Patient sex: M
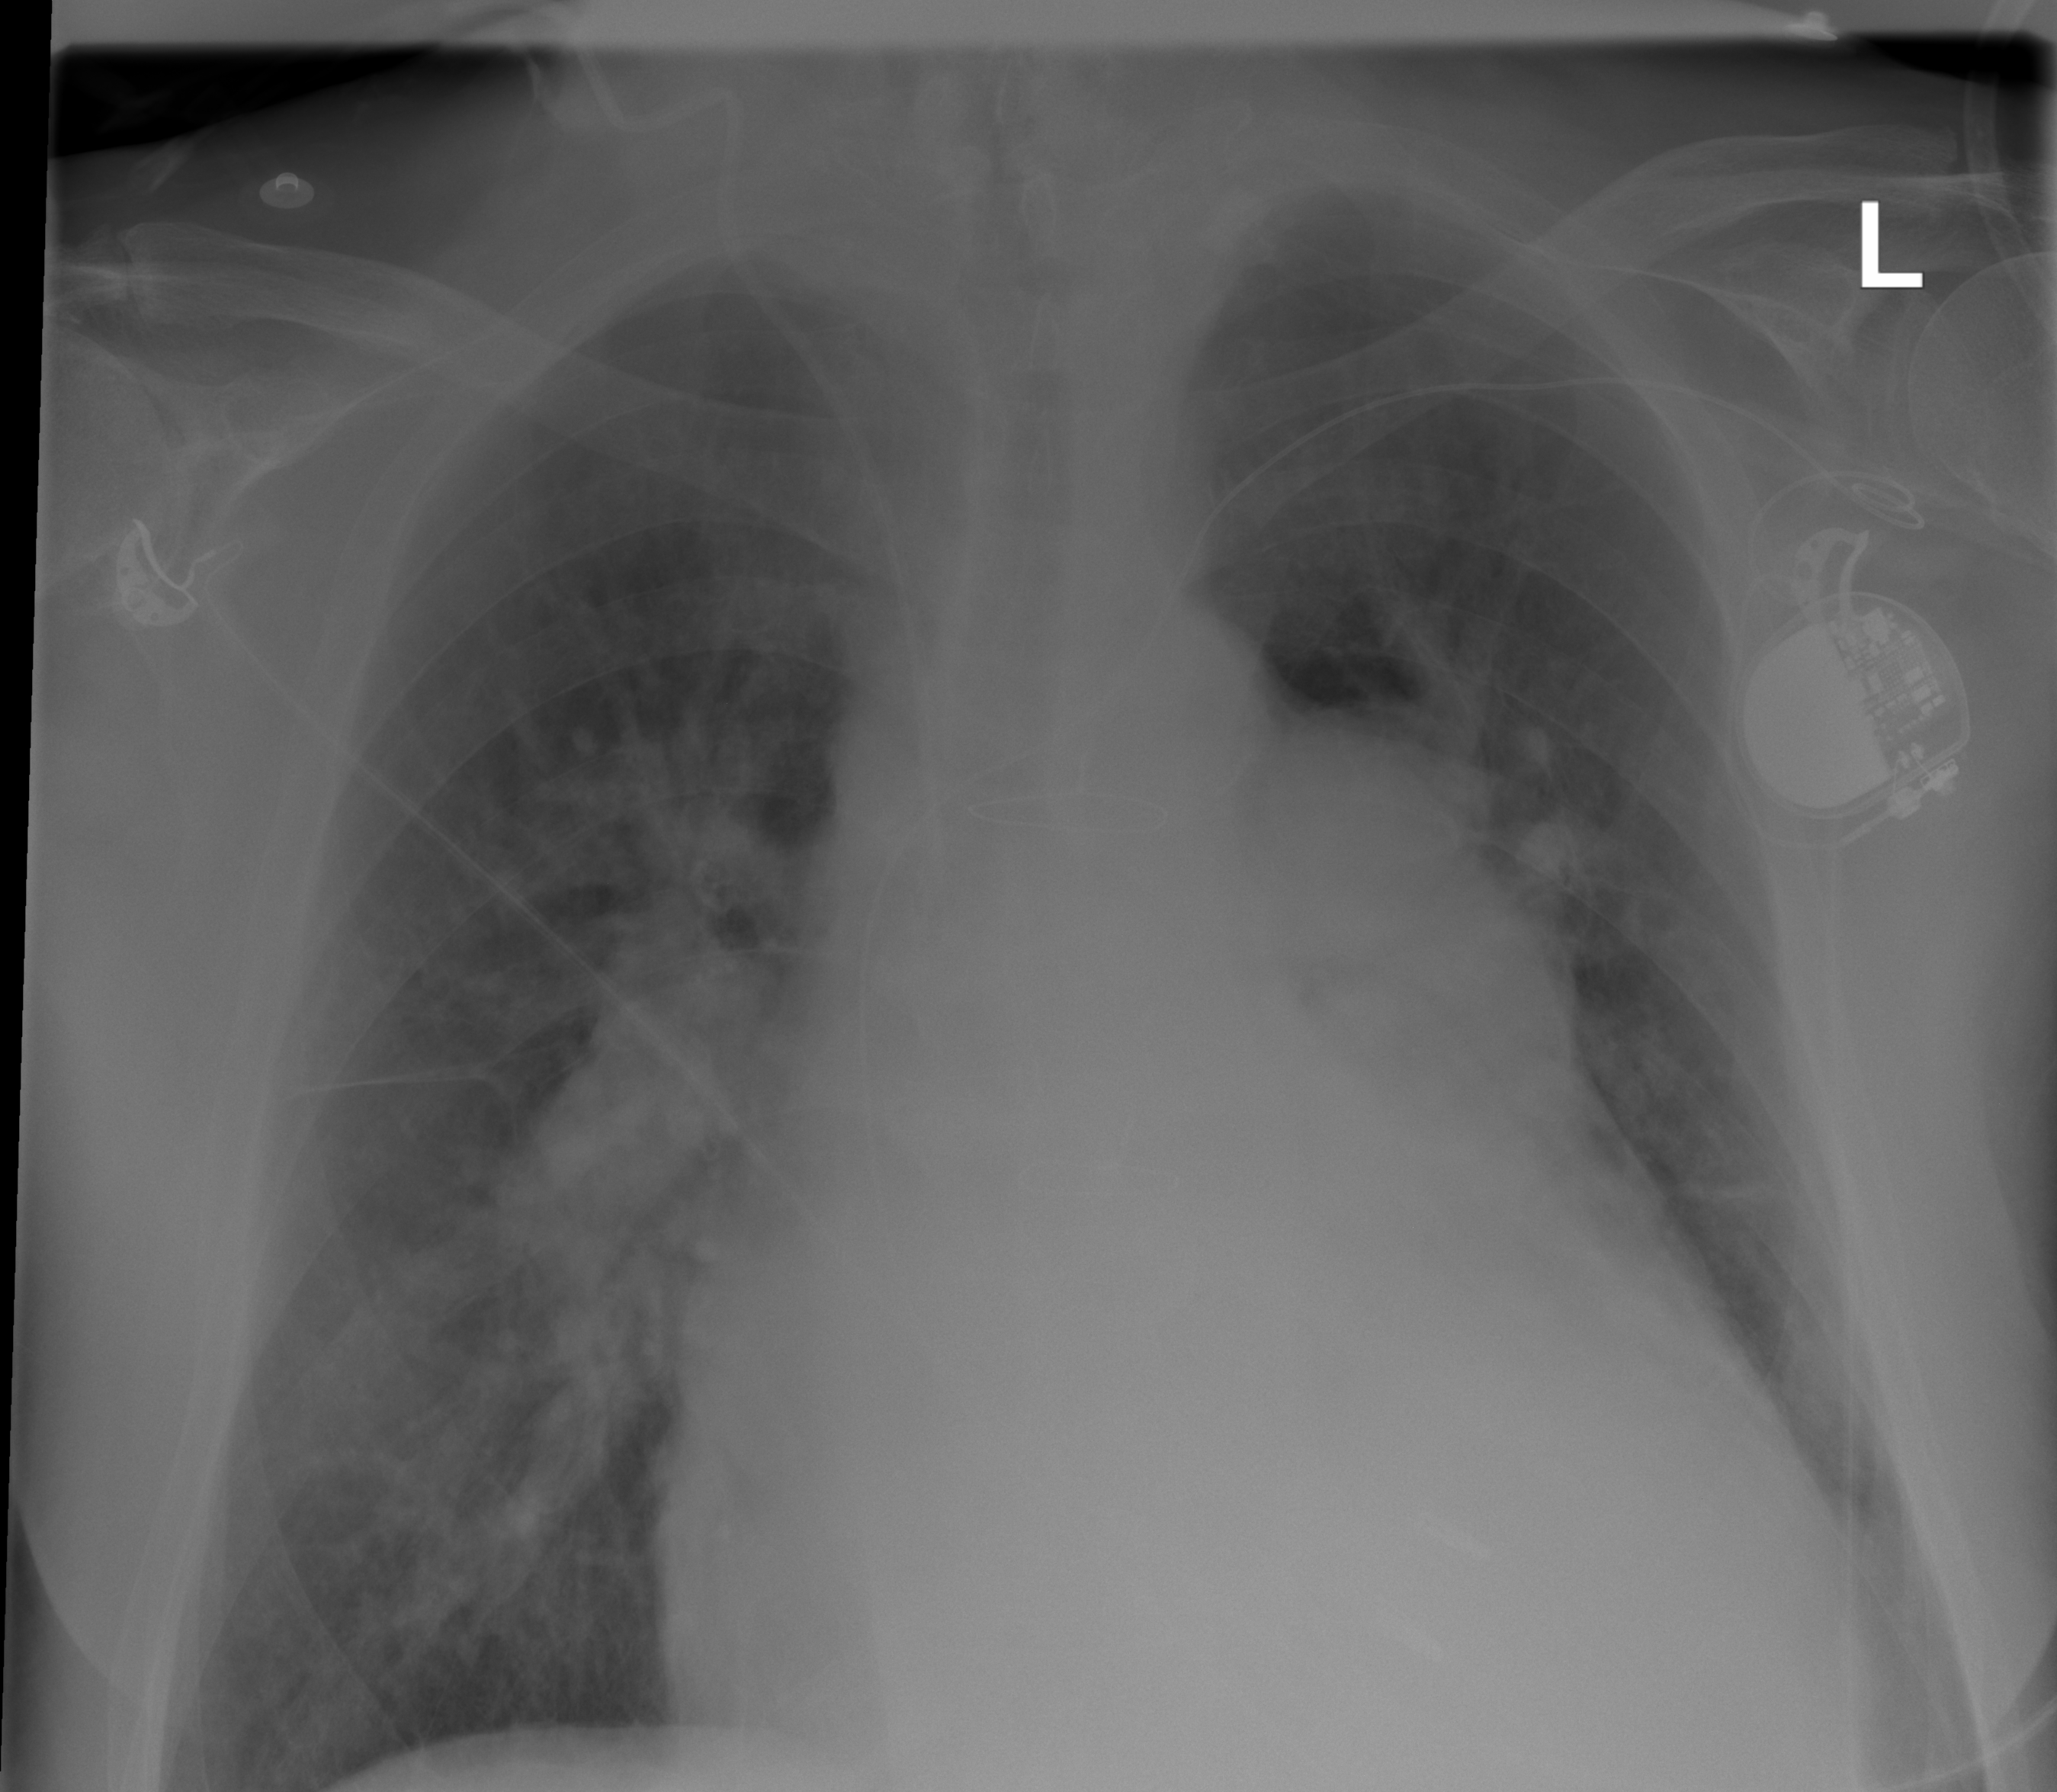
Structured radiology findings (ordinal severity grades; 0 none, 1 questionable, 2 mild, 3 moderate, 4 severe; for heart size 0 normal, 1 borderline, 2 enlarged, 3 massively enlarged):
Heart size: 3
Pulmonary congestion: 2
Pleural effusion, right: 0
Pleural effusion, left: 2
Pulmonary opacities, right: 0
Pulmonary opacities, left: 0
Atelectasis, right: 0
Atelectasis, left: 2